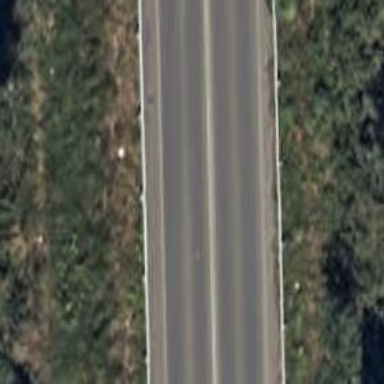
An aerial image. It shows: Tertiary road with asphalt surface.